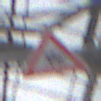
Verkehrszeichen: ReiterRechts
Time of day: Midday
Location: Roofed (Special)
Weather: Overcast
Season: NotSpecified
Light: Natural